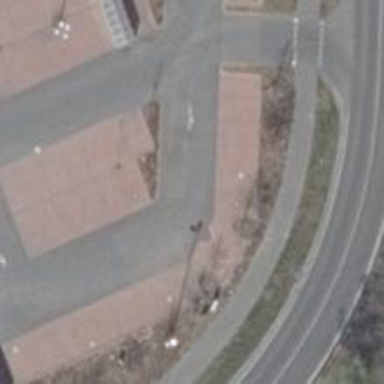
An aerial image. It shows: Asphalt parking aisle designated as service road.